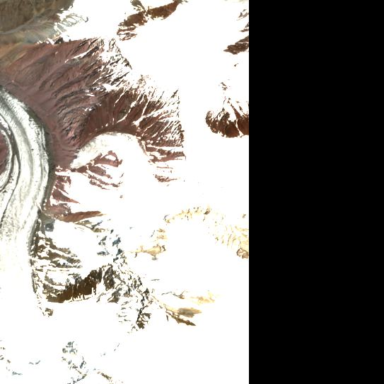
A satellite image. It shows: Majestic glacier in the distance.